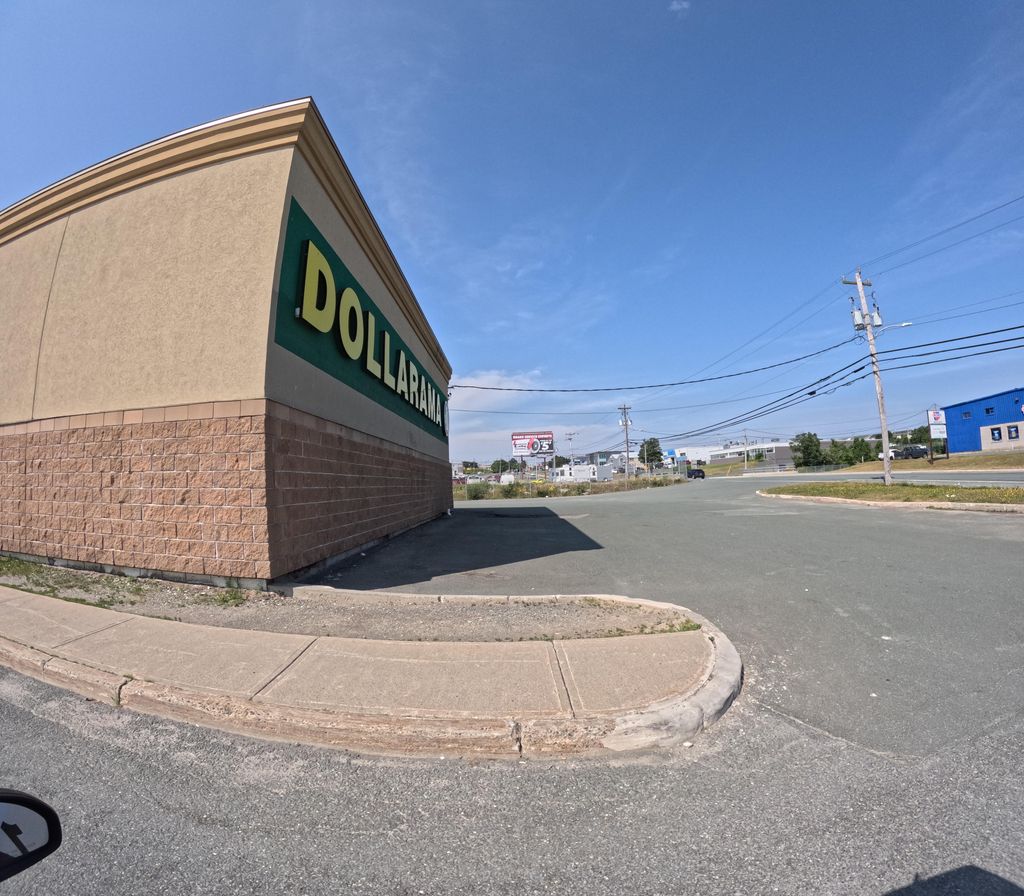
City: st_johns